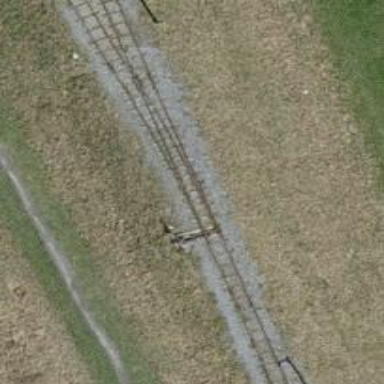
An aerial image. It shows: Preserved narrow-gauge railway with contact lines electrified.